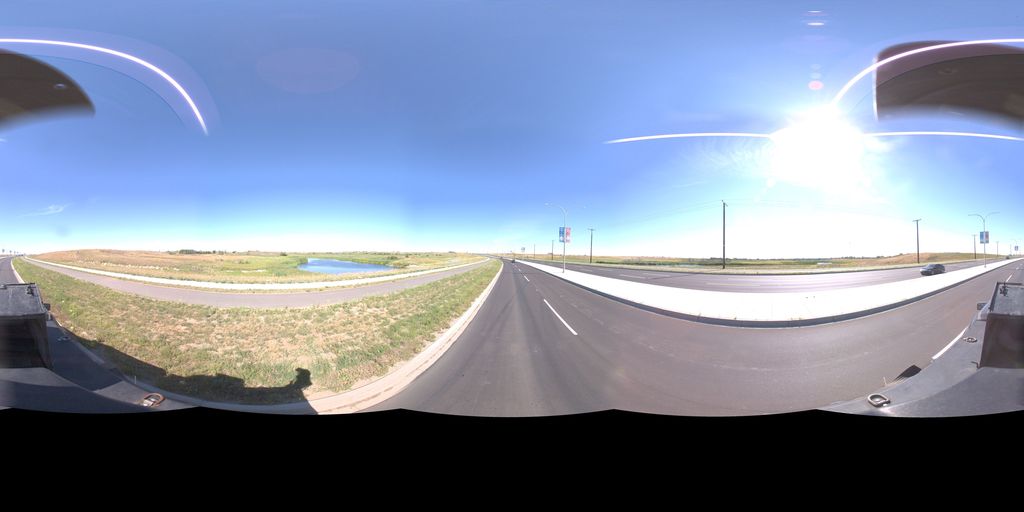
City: saskatoon